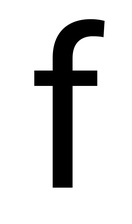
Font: Roboto_Regular